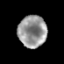
Tissue: prostate
Cell type: Epithelial cells
Senescence score: 0.3259
Nuclear area (px): 888
Mean DAPI intensity: 150.233